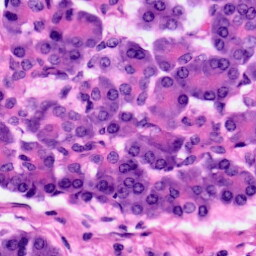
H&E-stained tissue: Pancreatic